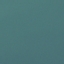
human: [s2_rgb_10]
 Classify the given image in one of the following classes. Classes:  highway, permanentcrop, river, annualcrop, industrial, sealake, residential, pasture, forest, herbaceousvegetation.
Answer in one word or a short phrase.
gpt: SeaLake